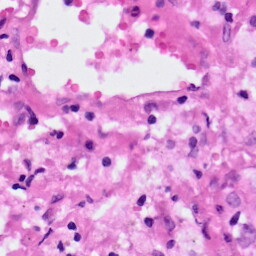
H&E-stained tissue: Lung